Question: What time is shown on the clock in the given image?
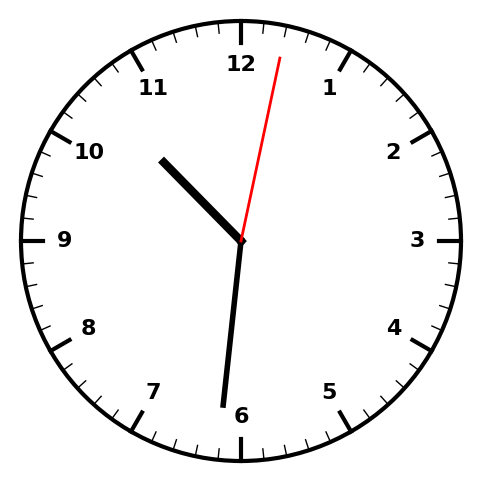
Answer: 10:31:02